Field crop: tomato
Growth stage: 2
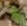
Species: solanum